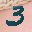
Label: 3